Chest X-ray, AP view. Patient: 76 years old, sex M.
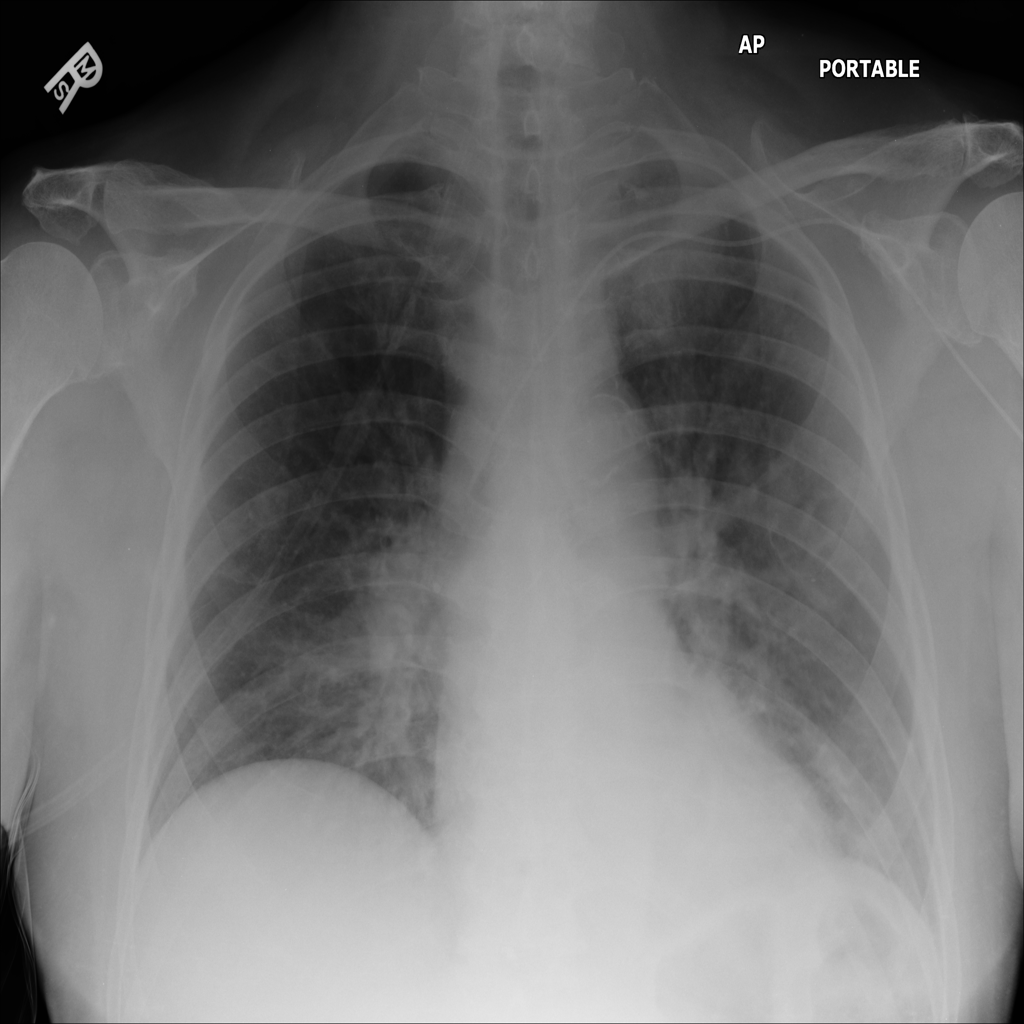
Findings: No Finding